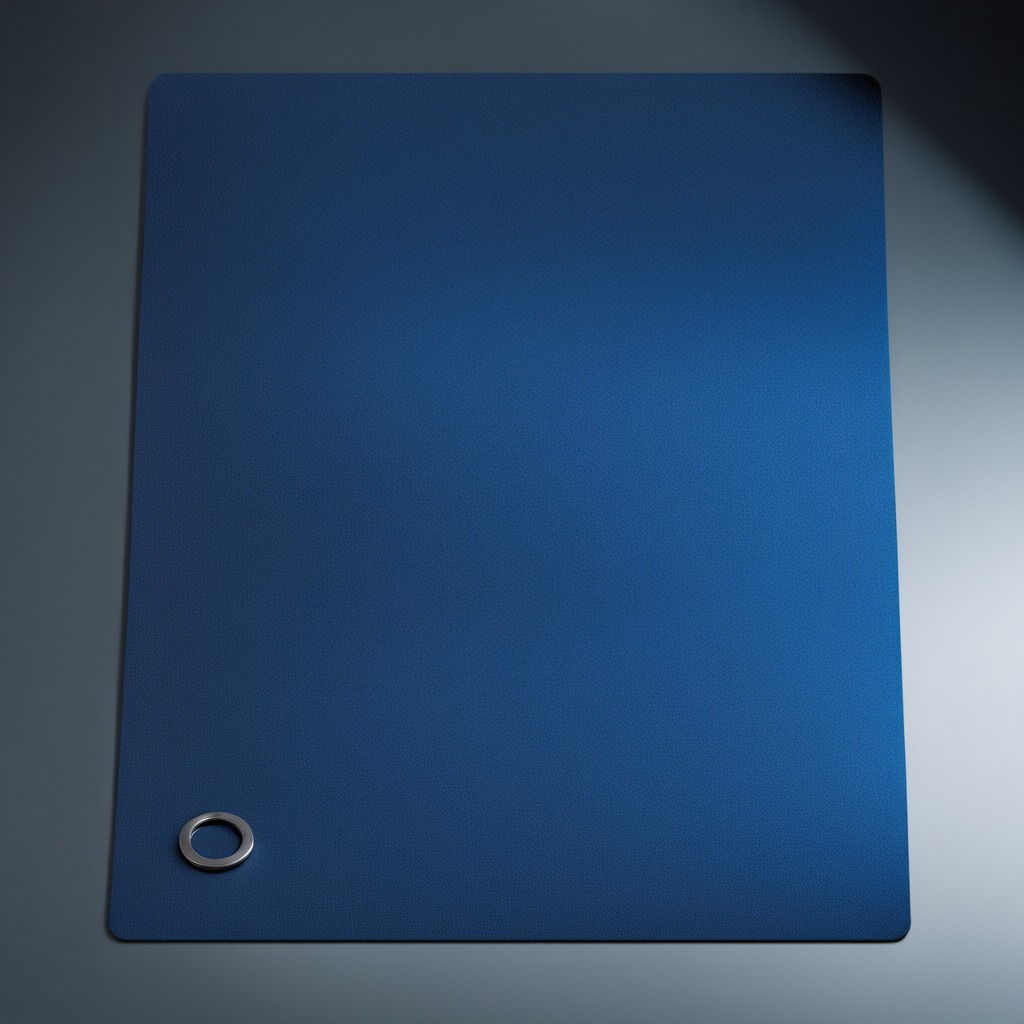
A flat metal washer lying on the granite tabletop